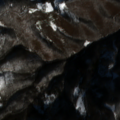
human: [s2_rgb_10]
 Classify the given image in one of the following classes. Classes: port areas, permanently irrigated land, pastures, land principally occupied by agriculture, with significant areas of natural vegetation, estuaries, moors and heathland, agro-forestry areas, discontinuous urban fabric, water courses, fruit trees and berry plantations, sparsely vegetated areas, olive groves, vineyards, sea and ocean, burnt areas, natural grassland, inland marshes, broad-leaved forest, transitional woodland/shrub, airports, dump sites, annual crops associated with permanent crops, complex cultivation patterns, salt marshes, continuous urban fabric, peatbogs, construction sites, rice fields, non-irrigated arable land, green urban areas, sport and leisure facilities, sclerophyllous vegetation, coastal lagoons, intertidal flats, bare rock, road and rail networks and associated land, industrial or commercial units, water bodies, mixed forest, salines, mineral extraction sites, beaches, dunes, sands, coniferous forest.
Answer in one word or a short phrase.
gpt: complex cultivation patterns, land principally occupied by agriculture, with significant areas of natural vegetation, broad-leaved forest